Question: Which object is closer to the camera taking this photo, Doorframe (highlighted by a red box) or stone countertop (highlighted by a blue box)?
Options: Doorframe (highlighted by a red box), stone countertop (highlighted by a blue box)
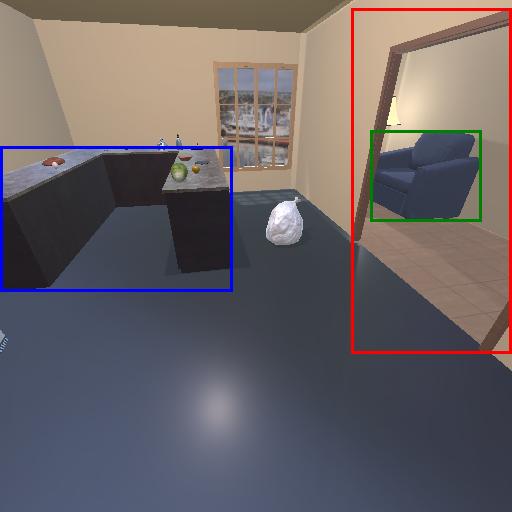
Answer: Doorframe (highlighted by a red box)